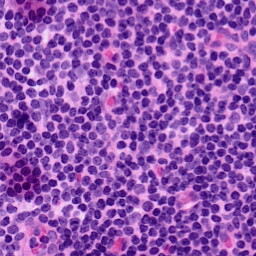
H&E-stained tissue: LymphNode